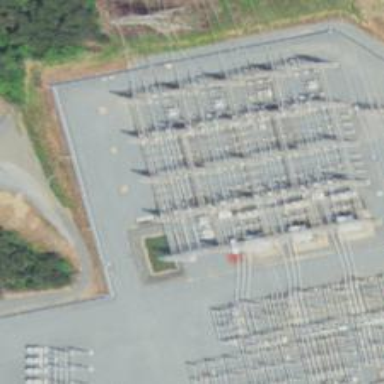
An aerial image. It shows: Switch used for power control.